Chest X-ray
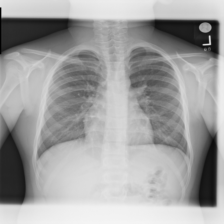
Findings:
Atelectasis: negative
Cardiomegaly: negative
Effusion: negative
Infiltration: negative
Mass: negative
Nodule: negative
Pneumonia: negative
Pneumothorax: negative
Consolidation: negative
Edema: negative
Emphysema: negative
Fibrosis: negative
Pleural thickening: negative
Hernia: negative